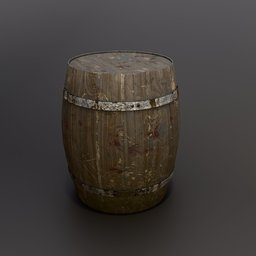
Label: tools